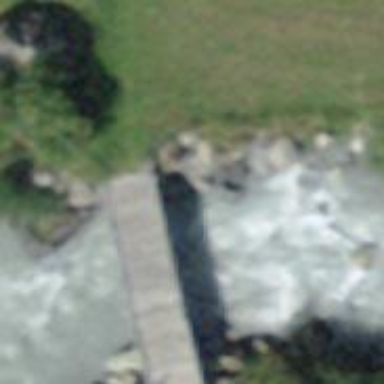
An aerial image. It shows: Path on bridge.